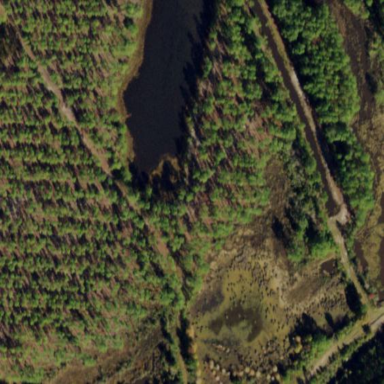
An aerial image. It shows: Marshy wetland area.